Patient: sex M, age 62
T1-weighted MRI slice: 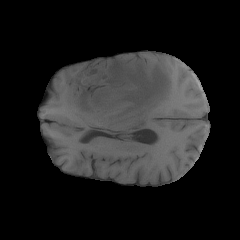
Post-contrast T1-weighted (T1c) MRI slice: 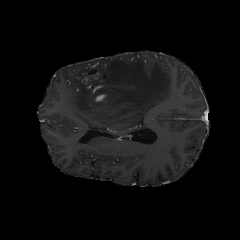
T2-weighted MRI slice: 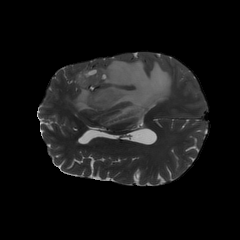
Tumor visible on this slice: yes
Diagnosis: Glioblastoma, IDH-wildtype
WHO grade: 4